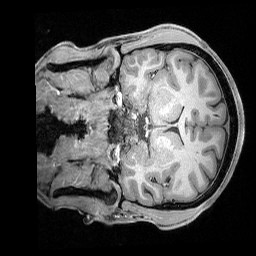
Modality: T1w
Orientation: coronal
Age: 24
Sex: male
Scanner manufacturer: siemens
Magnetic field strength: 3 T
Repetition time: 2.3 s
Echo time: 0.00324 s